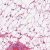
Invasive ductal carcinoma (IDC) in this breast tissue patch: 0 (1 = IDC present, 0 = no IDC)